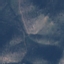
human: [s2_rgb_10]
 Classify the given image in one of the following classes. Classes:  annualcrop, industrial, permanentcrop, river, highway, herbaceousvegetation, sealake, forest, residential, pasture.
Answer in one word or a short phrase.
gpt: HerbaceousVegetation